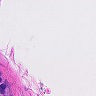
Metastatic tissue present: no